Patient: sex M, age 42
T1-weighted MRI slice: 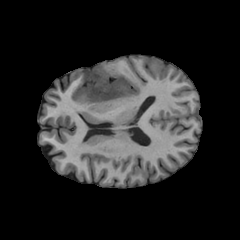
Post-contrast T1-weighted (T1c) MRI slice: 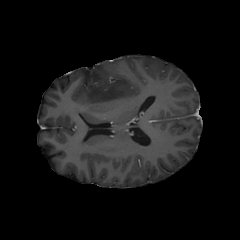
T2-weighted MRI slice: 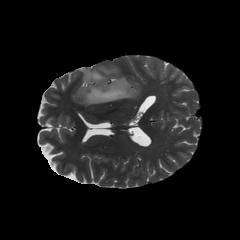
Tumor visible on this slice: yes
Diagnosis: Astrocytoma, IDH-mutant
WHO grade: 4